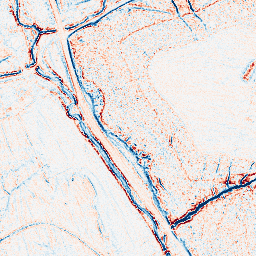
Category: edge_preserving
Decomposition family: anisotropic_diffusion
Decomposition parameters: iterations: 5
kappa: 30
gamma: 0.15
Upsampling method: quartic
Upsampling parameters: scale: 2
Upsampling scale: 2